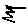
Label: zigzag